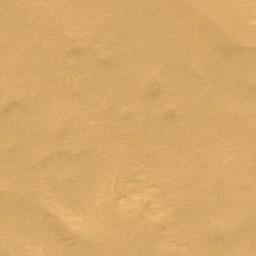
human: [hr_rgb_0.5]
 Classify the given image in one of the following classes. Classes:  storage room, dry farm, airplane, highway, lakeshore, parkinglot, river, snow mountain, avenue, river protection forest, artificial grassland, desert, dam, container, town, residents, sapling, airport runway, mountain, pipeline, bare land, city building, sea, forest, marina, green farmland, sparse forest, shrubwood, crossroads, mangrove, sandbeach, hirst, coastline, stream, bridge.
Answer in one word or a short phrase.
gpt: desert